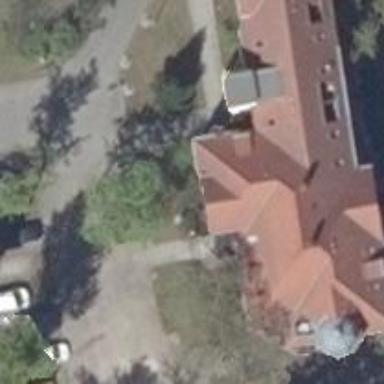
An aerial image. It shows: Building.